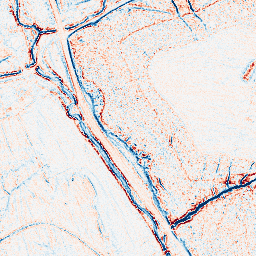
Category: edge_preserving
Decomposition family: anisotropic_diffusion
Decomposition parameters: iterations: 5
kappa: 10
gamma: 0.15
Upsampling method: quintic
Upsampling parameters: scale: 2
Upsampling scale: 2